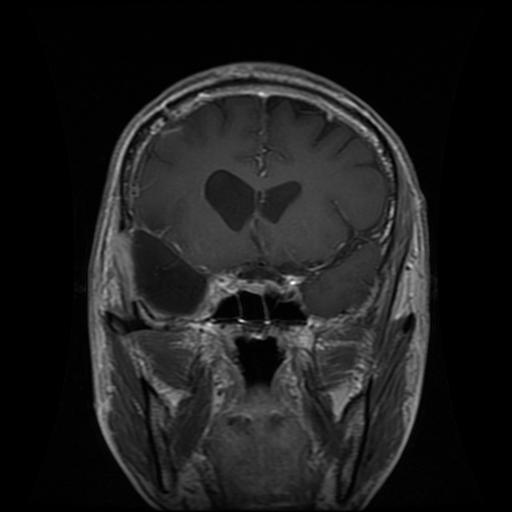
Label: glioma